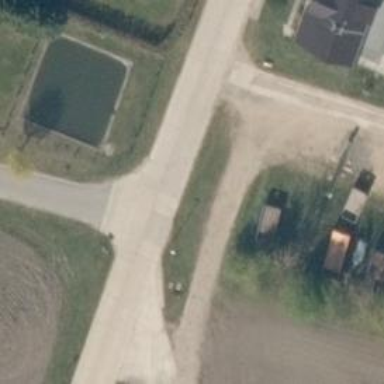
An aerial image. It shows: Residential road with concrete surface.